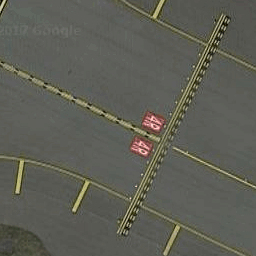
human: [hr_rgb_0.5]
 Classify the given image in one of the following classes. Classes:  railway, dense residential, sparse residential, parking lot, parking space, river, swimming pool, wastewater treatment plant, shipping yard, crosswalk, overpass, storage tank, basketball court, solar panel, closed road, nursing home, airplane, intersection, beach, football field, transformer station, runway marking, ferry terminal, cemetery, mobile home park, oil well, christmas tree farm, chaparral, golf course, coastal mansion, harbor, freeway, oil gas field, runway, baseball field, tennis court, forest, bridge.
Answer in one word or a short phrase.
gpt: runway marking